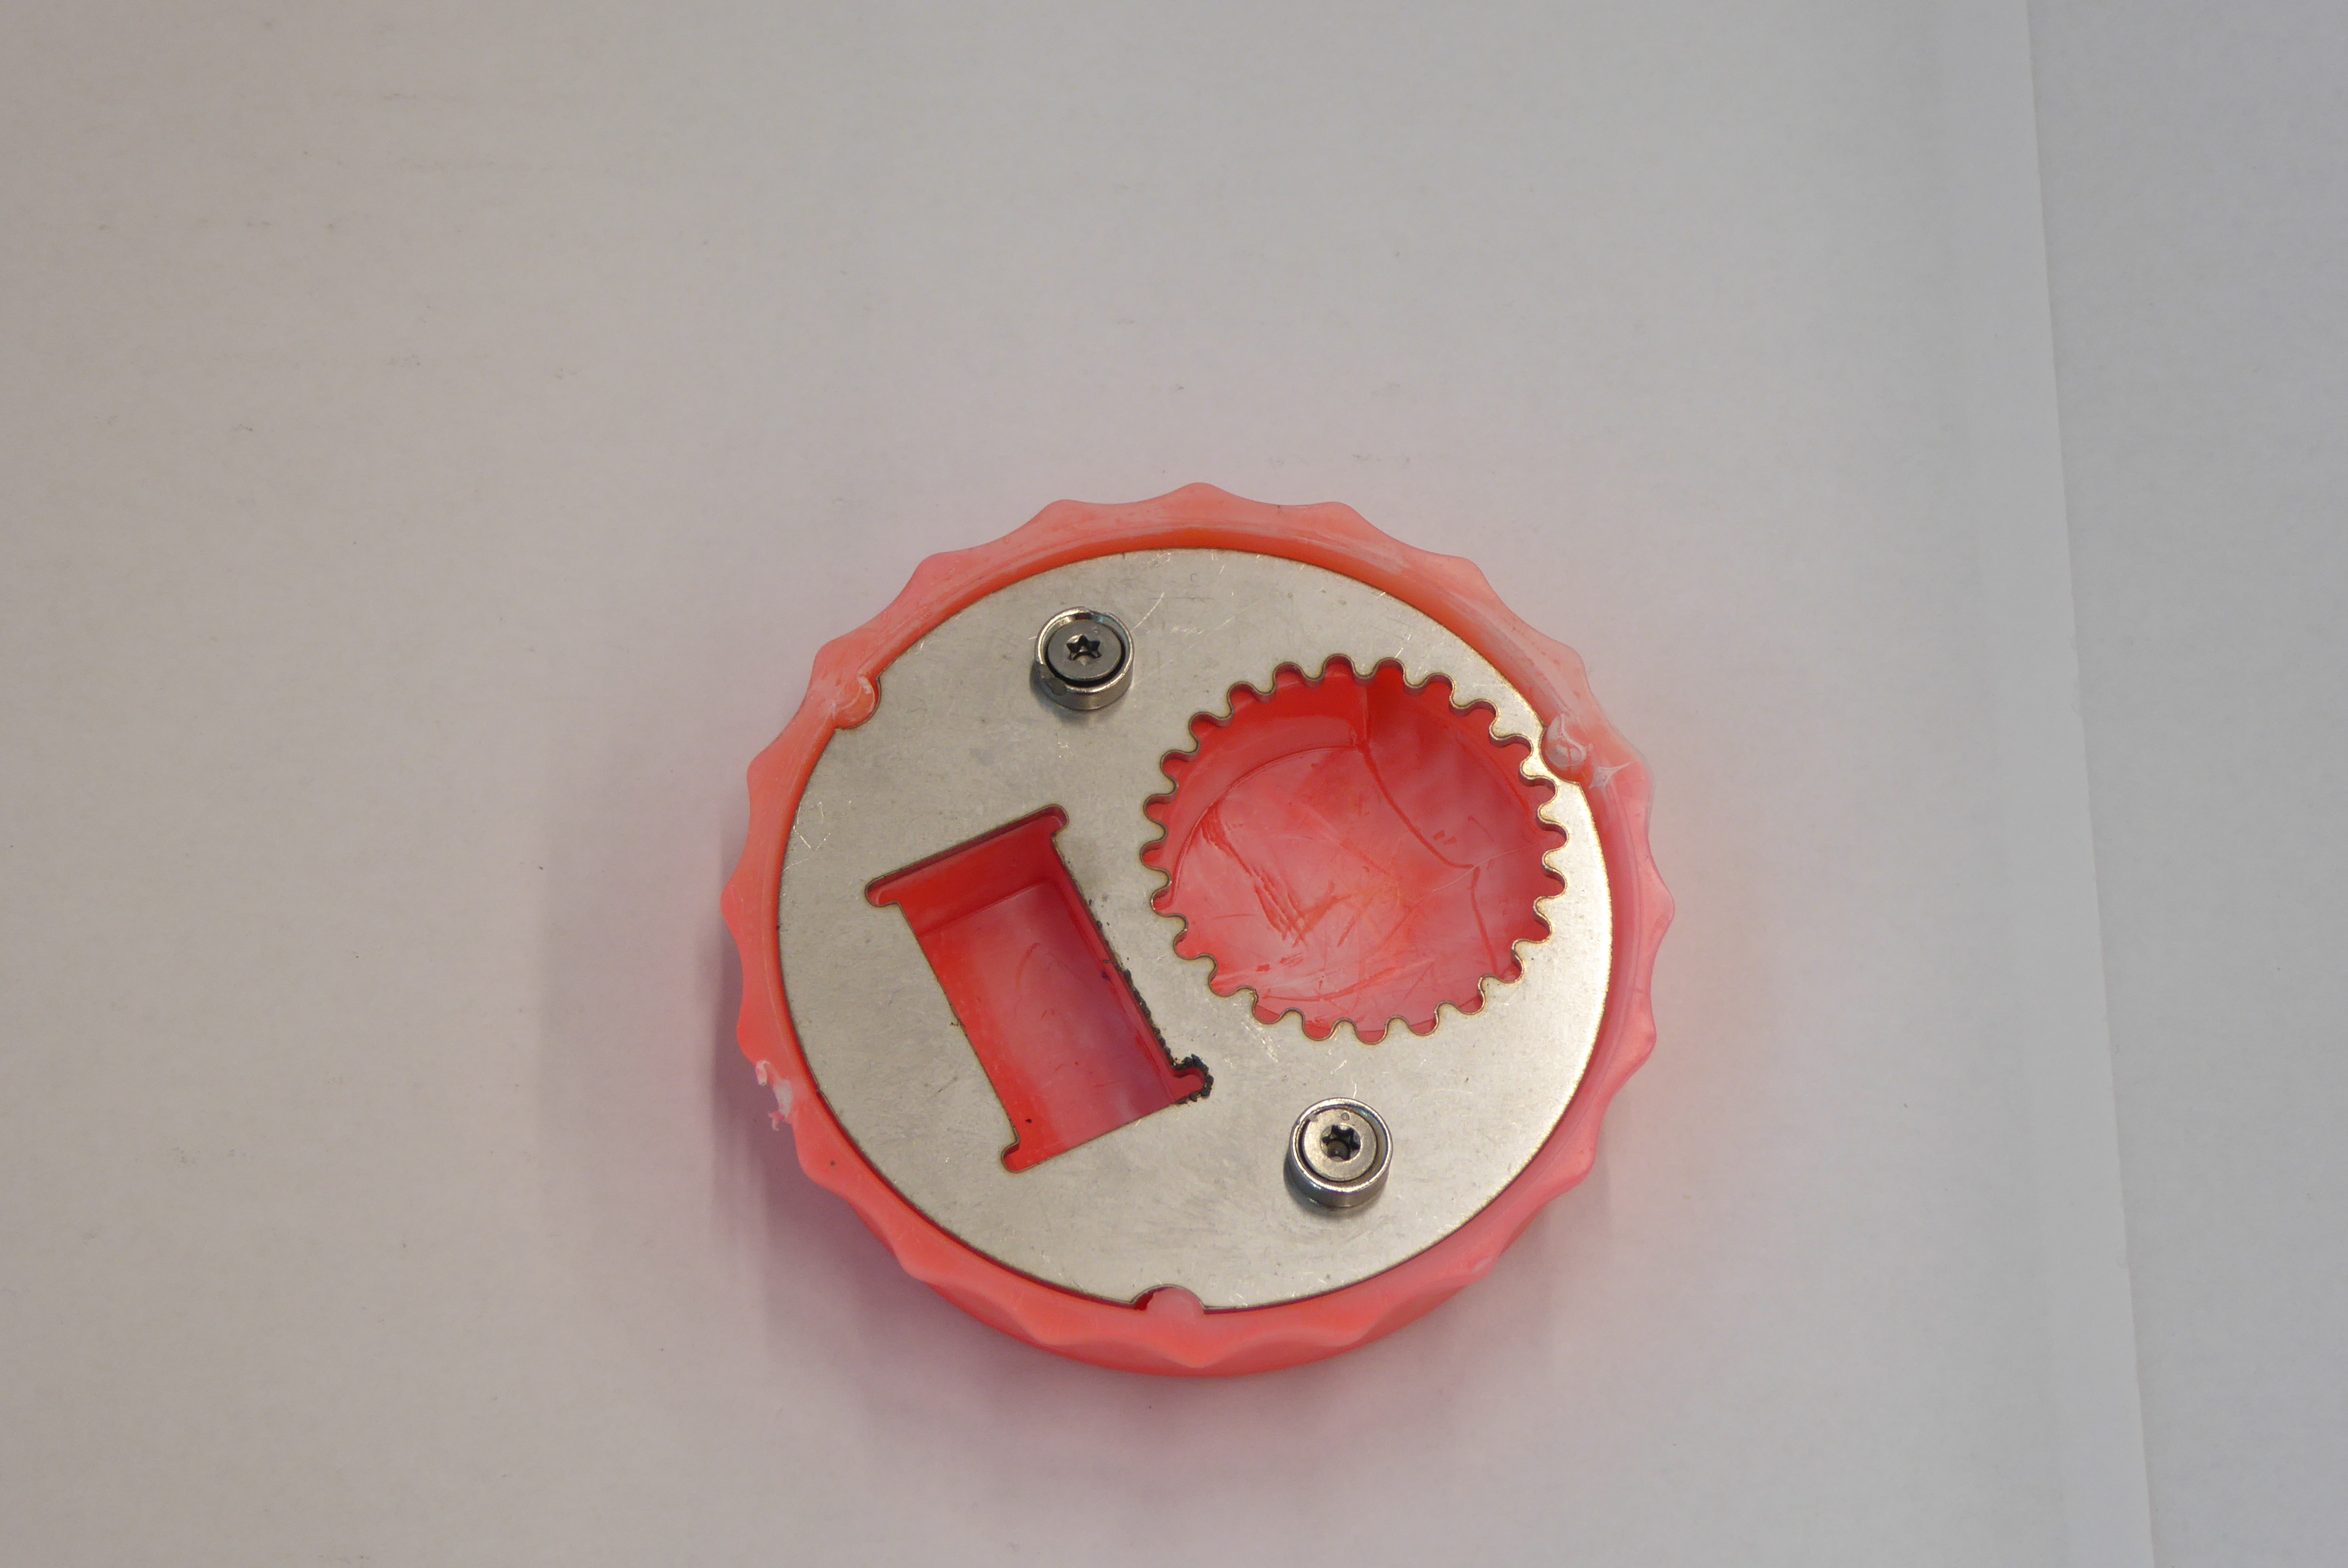
Label: Bottle Opener